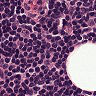
Metastatic tissue present: no